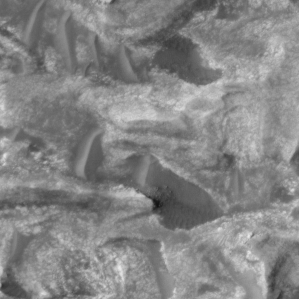
Label: non_frost